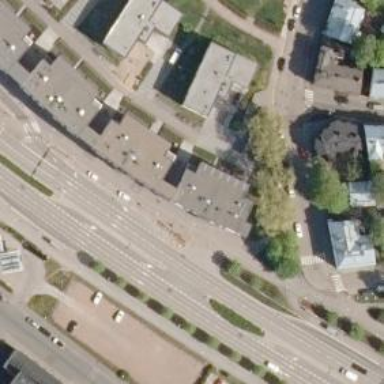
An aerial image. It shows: Primary road with asphalt surface.